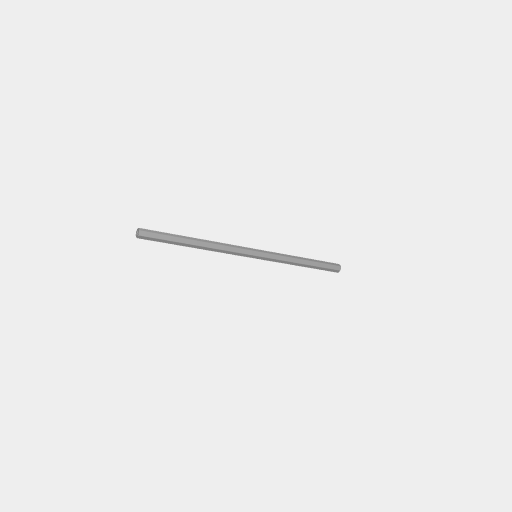
Part: Standoff8RID192